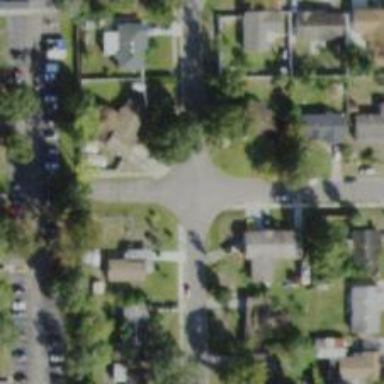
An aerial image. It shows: Residential road with sidewalk on the left.